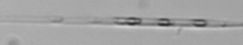
Label: Rhizosolenia